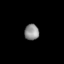
Tissue: skin
Cell type: Fibroblasts
Senescence score: 0.676
Nuclear area (px): 224
Mean DAPI intensity: 141.732